Current action and preconditions to check: trajectory_clear

Your task: For each precondition in the list above, predict whether it will hold at this action.

Consider the current scene as observed from the mobile robot's camera, and analyze the predicted future states of all dynamic agents (e.g., people, animals, vehicles, or any moving entities) within the NEXT SECOND.

IMPORTANT: Only answer "very likely" if you are absolutely certain—based on strong, clear evidence—that a dynamic agent will violate the precondition in the predicted future state. Do NOT answer "very likely" for unlikely, ambiguous, or low-probability risks.

Ask yourself for each precondition: Is there a high probability, with clear and convincing evidence, that the predicted future states of any dynamic agent will interfere with the predicted future state of the currently executing action within the NEXT SECOND, causing that precondition to fail?

Assess the risk level based on these predictions. Use "likely" or "very likely" if motions create a clear risk of interference.

Use "neutral" or "improbable" if agents are nearby but their predicted paths are clearly diverging or non-conflicting.

Failure Risk Categories: "very improbable", "improbable", "neutral", "likely", "very likely"

Answer Format: Output ONLY the probability_of_failure value from these categories: "very improbable", "improbable", "neutral", "likely", "very likely"

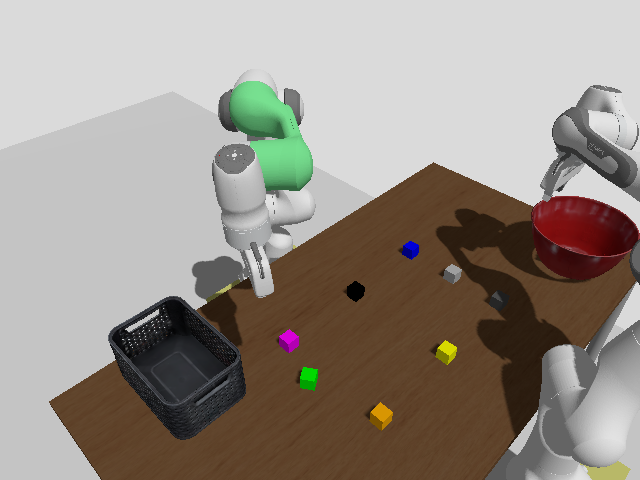

Answer: very improbable